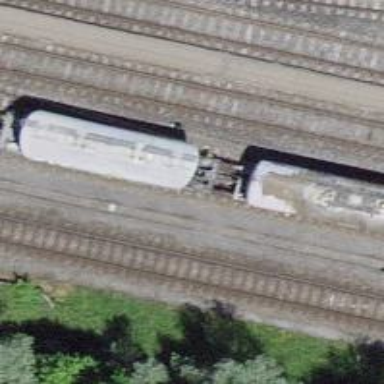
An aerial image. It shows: Single-track electrified railway service yard with contact line for trains.